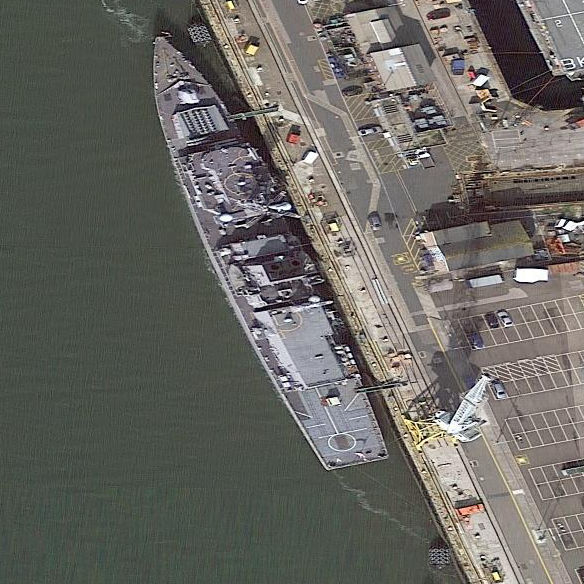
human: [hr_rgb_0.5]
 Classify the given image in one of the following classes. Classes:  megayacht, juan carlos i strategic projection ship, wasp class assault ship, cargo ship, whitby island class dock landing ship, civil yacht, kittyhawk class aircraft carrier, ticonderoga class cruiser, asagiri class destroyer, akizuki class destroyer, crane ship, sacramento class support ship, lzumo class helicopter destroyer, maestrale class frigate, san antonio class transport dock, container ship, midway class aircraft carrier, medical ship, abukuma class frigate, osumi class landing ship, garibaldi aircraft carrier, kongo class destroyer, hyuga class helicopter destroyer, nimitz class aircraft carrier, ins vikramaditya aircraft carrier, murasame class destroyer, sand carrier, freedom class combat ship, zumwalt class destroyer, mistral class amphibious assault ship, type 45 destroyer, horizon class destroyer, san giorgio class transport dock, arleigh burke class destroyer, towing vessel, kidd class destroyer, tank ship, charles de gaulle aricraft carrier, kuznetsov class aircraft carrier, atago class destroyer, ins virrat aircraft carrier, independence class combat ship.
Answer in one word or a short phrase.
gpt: Type 45 destroyer